Question: when I try to print (ctrl+P) a page of my site made with cakePhp and bootstrap I have all relatives urls (between parenthesis) printed in the page (See example in joined image)

Could you help please to avoid these URL in the printed page?
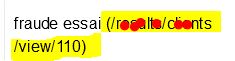
Answer: This is not CakePHP realted question, to avoid your problem you must play with css print media type
Here is answer <URL>